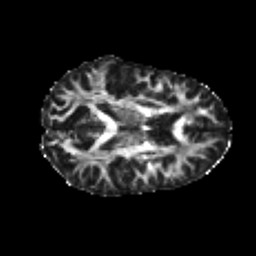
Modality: FA
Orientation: axial
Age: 25
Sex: female
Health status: healthy
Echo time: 0.074 s